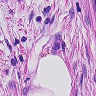
Metastatic tissue present: yes